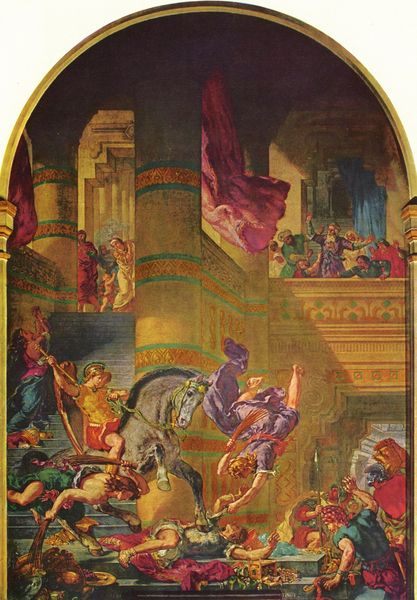
Titel: Vertreibung Heliodors aus dem Tempel
Künstler: Eugène Delacroix
Standort: Paris
Institution: Église Saint-Sulpice
Schlagwörter: angriff, blau, flügel, gemälde, held, kampf, mann, schatten, weiß, frauen, gelb, grün, menschen, bewegung, braun, bunt, fenster, frau, grau, licht, männer, pfeiler, raum, säule, säulen, tisch, tür, gebäude, haus, rot, tier, tuch, fest, muster, ornament, bart, wand, architektur, bibel, leiche, mord, rahmen, tod, tot, bild, innenraum, vorhang, öl, wind, kirche, boden, gewand, gold, rosa, fliegen, pferd, reiter, rund, runf, chaos, engel, huf, hufe, mähne, reiten, zügel, balkon, farbig, liegen, bogen, man, lila, violett, empore, figuren, rundbogen, romantik, krieg, schlacht, treppe, treppen, wehen, historienbild, lanze, soldaten, essen, vorhänge, ornamente, streifen, stufe, stufen, liegend, fallen, pink, schild, panzer, gewölbe, orient, orientalisch, palast, balustrade, flug, stürmen, kupfer, revolution, schwert, überfall, soldat, tote, dynamik, angel, helm, mosaik, ritter, kämpfen, rüstung, schimmel, altar, kapitelle, rom, portal, römer, harem, flehen, krieger, sturz, historienmalerei, halfter, tempel, speer, fresko, menscj, prunk, odysseus, heilig, wandbild, orientalismus, herkules, rute, rettung, stürzen, römisch, georg, michael, armor, aufbäumen, box, horse, farbenfroh, sper, schätze, käpfen, angreifen, tufen, lärm, verjagen, treppes, ruten, men, woman, fight, plate, fall vom balkon, gemenge auf treppe, heliodor, malereii, pferd mit reiter, vertreibung heliodors, wehende vorhänge, curtain, wings, column, soldier, luiegen, stufensaal, lila rosa säule gold ornament, kampfgeschrei, pray, food, stairs, stair